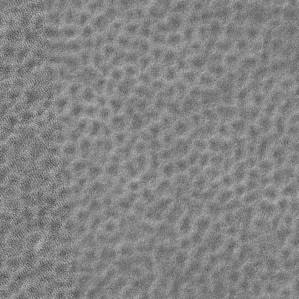
Label: frost